Question: I am trying to install mink/behat on windows machine using composer by following the help given on behat page. <URL>.
But when I run
'php composer.phar install'
then I get the error

But I have composer.json(exactly same as described in behat page) file in mentioned directory. Can someone please guide me how can I install it. Thanks
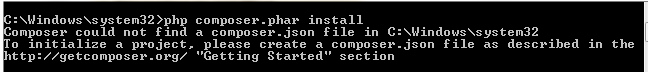
Answer: Composer installs packages on project-base. I don't think you have a PHP project inside 'C:\Windows\system32'...
Navigate to your project by using 'cd' (hange ir) and be sure the 'composer.phar' file is automatically loaded in every directory (see <URL>.
Then create a 'composer.json' file in which you put the things that is stated in the docs.
After that run 'composer install' (or 'php composer.phar install', depends on which install method you used).